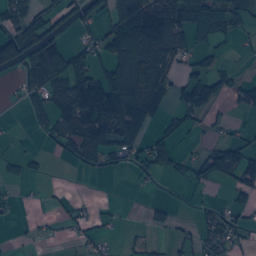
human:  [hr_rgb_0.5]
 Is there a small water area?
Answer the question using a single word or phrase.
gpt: yes

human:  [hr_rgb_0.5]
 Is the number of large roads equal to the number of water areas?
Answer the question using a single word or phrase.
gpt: no

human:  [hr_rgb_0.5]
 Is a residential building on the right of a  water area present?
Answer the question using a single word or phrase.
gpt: yes

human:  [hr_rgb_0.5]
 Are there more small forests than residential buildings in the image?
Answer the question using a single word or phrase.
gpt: no

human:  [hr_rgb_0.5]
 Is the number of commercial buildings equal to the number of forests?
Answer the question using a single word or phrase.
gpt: no

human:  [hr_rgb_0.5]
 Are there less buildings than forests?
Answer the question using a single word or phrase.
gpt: no

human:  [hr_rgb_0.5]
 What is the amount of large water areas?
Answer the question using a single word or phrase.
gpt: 6

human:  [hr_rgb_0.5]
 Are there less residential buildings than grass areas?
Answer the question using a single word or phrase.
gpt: no

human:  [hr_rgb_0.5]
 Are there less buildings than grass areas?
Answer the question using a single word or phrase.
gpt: no

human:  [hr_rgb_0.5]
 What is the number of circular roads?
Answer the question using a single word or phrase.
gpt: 0

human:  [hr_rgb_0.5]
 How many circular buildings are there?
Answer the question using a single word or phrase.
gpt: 4

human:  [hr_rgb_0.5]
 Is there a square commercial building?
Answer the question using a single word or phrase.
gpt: no

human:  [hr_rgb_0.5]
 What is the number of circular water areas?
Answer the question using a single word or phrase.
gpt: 1

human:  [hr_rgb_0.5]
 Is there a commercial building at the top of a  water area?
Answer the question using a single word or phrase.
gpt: yes

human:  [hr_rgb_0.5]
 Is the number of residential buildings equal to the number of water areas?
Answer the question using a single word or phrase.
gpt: no

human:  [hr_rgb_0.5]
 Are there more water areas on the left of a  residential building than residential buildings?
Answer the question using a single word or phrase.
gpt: no

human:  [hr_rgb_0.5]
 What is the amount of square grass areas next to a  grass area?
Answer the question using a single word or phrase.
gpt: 0

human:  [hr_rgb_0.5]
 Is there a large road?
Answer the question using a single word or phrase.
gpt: no

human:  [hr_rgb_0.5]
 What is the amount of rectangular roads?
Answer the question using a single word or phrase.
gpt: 0

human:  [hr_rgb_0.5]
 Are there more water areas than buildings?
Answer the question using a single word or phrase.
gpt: no

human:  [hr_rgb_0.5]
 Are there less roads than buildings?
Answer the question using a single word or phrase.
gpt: yes

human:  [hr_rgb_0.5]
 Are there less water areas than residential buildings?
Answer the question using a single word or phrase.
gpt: yes

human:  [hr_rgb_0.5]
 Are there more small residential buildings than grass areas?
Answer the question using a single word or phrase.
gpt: yes

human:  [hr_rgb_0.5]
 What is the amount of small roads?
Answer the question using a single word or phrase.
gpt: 191

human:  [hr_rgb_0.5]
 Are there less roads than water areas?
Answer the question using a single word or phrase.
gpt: no

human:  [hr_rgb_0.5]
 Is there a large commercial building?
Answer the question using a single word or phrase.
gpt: no

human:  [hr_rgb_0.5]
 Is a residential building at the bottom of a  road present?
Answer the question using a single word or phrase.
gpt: yes

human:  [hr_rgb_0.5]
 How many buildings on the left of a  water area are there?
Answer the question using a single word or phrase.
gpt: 292

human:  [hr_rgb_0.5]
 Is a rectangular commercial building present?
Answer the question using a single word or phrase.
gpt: yes

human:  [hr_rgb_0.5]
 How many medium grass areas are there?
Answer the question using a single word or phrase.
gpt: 18

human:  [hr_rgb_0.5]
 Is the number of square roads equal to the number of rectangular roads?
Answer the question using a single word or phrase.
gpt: yes

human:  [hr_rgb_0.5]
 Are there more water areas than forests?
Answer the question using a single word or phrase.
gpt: no

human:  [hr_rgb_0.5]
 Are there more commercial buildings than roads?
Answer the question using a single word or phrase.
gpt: no

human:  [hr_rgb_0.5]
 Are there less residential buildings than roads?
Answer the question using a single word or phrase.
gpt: no

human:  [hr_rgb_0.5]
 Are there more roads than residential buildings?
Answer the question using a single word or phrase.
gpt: no

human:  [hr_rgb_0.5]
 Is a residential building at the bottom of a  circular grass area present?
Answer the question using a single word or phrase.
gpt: no